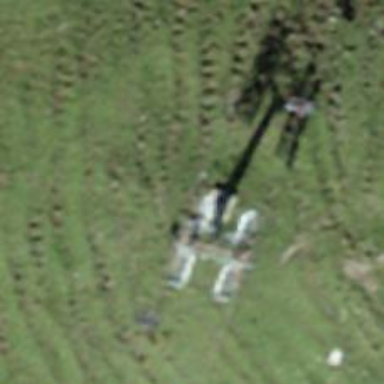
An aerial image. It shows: Pylon for aerialway.